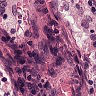
Metastatic tissue present: no